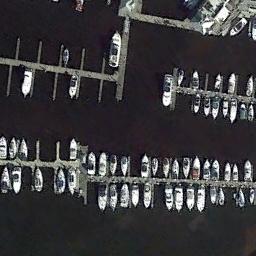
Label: harbor